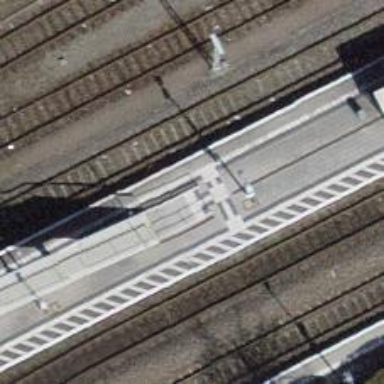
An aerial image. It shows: Railway halt.